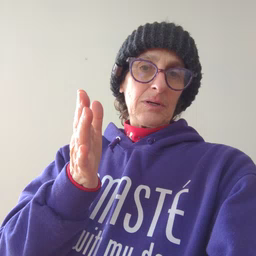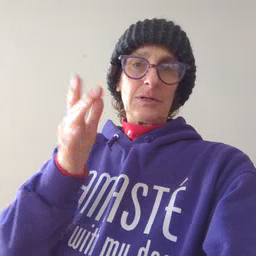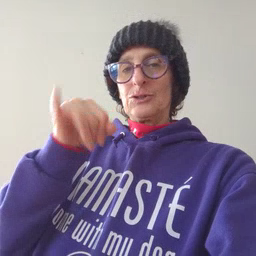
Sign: jeans